Question: We recently took a magento store live and when we got our domain setup properly our payment info started showing double entries for some reason. This double entry shows anywhere that payment info would normally show (customer account, admin order view, emails, and printed orders).
What we see now is this:

Credit Card 1
Credit Card Type: CardType
Credit Card Number: xxxx-0000
Processed Amount: $1XX.XX
Credit Card 2
Credit Card Type: CardType
Credit Card Number: xxxx-0000
Order was placed using USD
We are getting calls and emails from customers wanting to be sure we haven't charged them twice, but the payment only goes through once so I know the actual payment method (Authorize.net) is still working properly.
I'm not sure what would have caused this problem since the only change that was made was to stop running off IP when we pointed the domain. I want to get the original problem fixed, but if I can't then I need to know how to pull specific data out of {{var payment}} so that I can just show:
a.)Payment type
b.)[if credit card]Card type
c.)Payment amount
Any help is greatly appreciated.
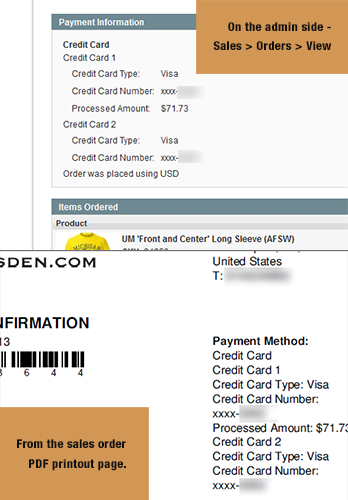
Answer: We have been experiencing the same problem. (Magento Enterprise 1.13.02) We tested on a clean installation and did not have the problem, and began to investigate. Here's what we found, and how we fixed it:
The good news is, there is only a single charge -- it's just being displayed twice because of an 'if statement' unexpectedly returning true.
In this file:
/app/code/core/Mage/Paygate/Block/Authorizenet/Info/Cc.php
You will see function called getCards. This part was causing the problem for us:
'''
if ($this->getInfo()->getCcType() && $this->_isCheckoutProgressBlockFlag) {
$cards[] = $this->getSpecificInformation();
}
'''
Specifically, getCcType was returning a value, where on a clean installation it was not.
In our case, we found an Order/Invoice Editor extension to be the source of the problem. This one, specifically:
<URL>
Orders placed while this extension is enabled have credit card details (such as CcType, and the encrypted card number) saved in the database (sales_flat_order_payment). Orders placed with this extension disabled do not.
We have contacted the developer for clarification, as we do not want the PCI compliance headache of storing encrypted credit card numbers.
We've disabled the extension for now, and it has solved our problem. We could modify the above mentioned 'if statement' if we wanted to keep storing credit cards and display properly.
Hope this helps!